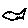
Label: fish